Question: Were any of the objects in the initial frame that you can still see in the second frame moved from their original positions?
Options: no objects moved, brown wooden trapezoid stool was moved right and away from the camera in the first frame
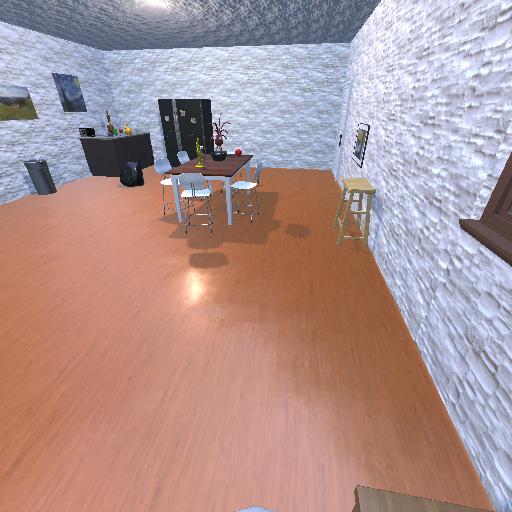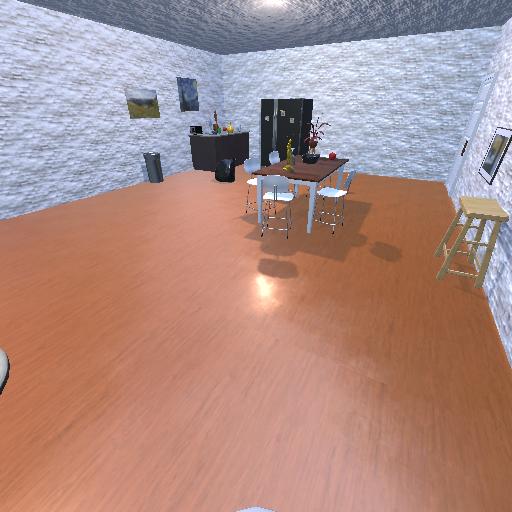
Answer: no objects moved